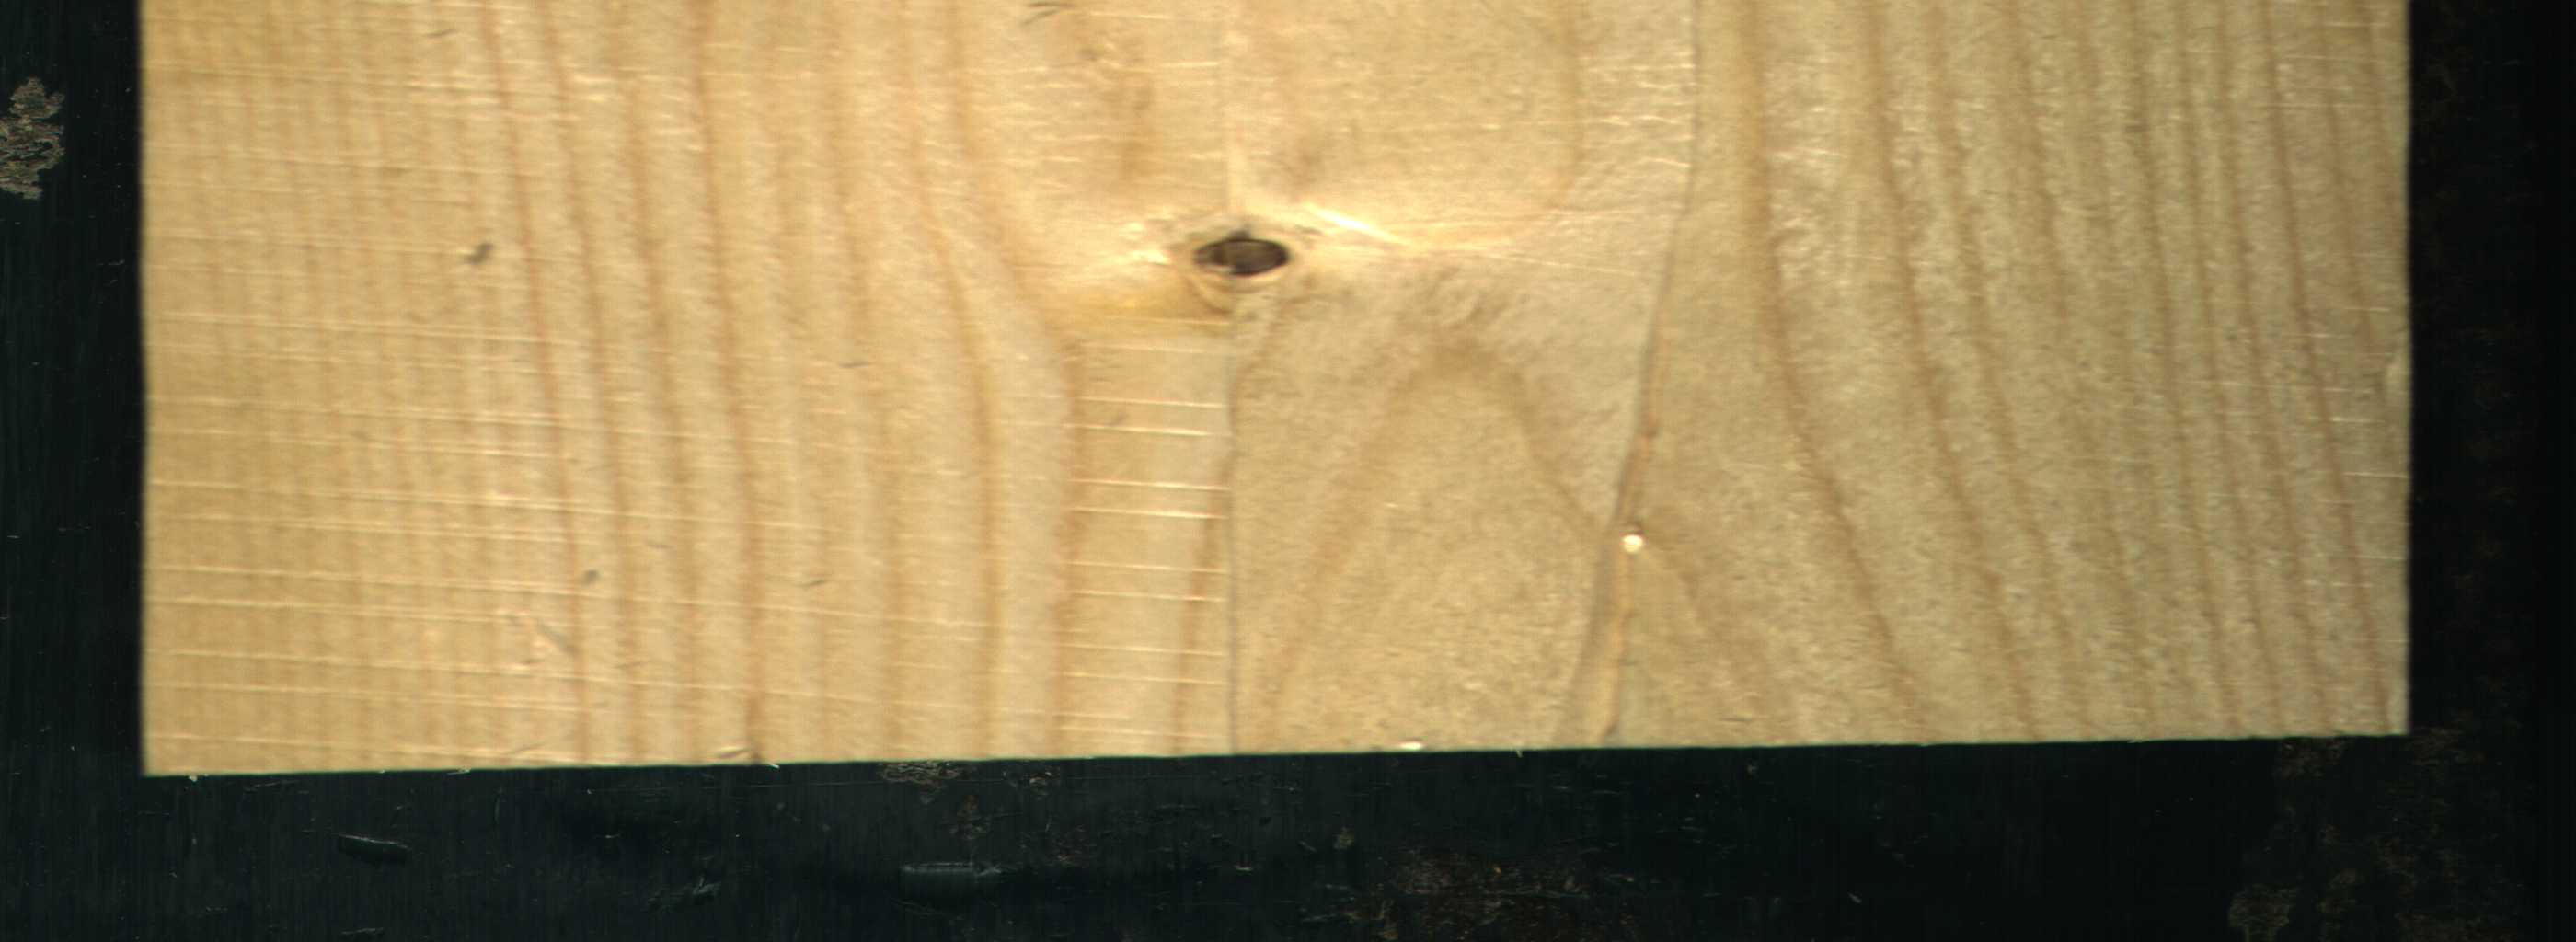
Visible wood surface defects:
Dead_Knot